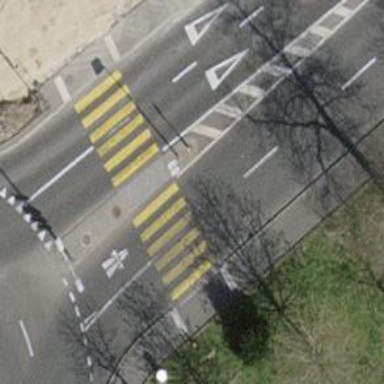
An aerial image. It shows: Marked zebra crossing with island in the middle.